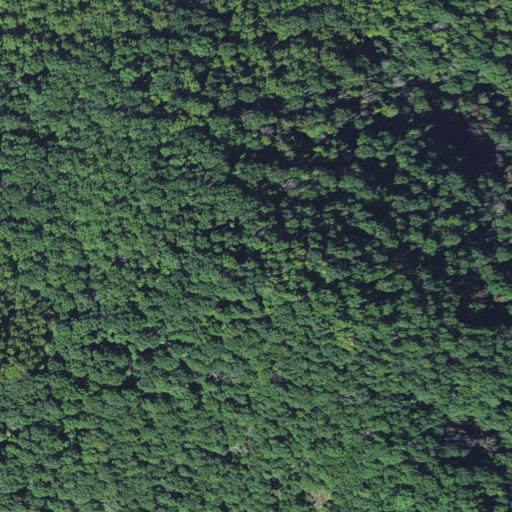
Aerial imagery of mountain in North Carolina named Ingraham Mountain containing only deciduous forest